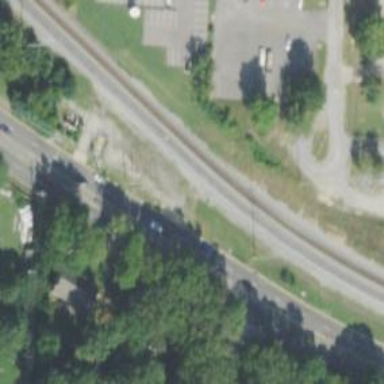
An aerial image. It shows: Railway siding with rails.